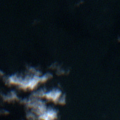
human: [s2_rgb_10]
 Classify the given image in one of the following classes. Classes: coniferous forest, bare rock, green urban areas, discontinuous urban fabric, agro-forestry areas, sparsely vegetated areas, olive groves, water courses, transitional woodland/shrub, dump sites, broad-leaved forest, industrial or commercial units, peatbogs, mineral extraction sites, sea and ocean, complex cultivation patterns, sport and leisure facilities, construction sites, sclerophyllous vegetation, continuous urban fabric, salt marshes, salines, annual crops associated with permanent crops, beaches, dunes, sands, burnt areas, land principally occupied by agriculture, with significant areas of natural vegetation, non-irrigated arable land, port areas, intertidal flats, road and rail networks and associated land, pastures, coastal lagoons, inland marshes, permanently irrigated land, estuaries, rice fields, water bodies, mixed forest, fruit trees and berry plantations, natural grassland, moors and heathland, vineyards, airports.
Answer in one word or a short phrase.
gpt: sea and ocean